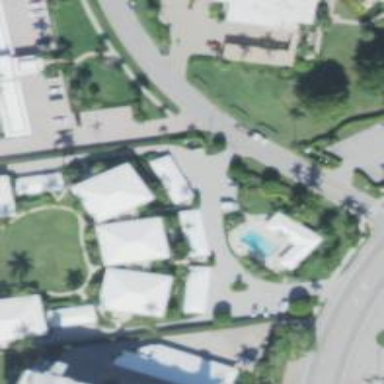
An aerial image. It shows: Condominium.